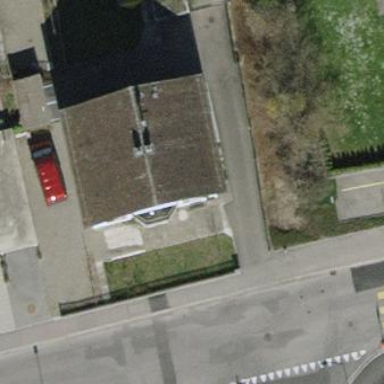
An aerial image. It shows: Building with tiled roof.